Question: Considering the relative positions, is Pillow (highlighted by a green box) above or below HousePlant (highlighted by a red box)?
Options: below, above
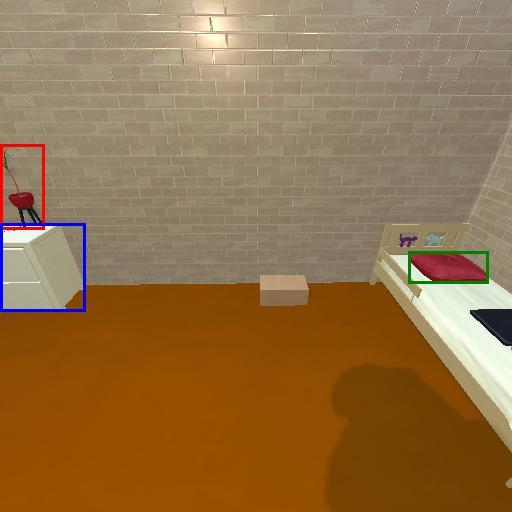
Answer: below